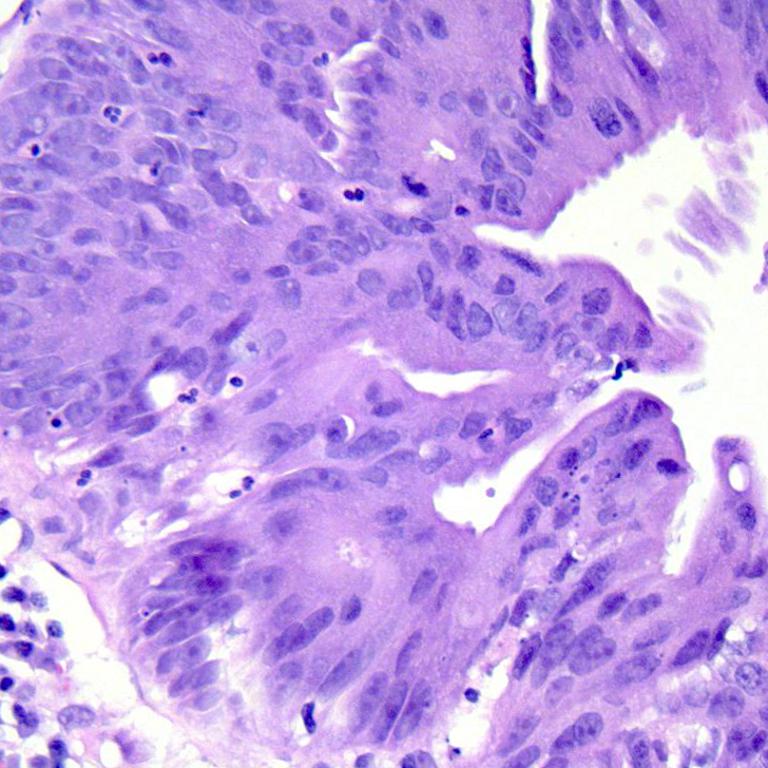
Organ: colon
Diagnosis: adenocarcinomas